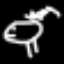
Label: frog